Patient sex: M
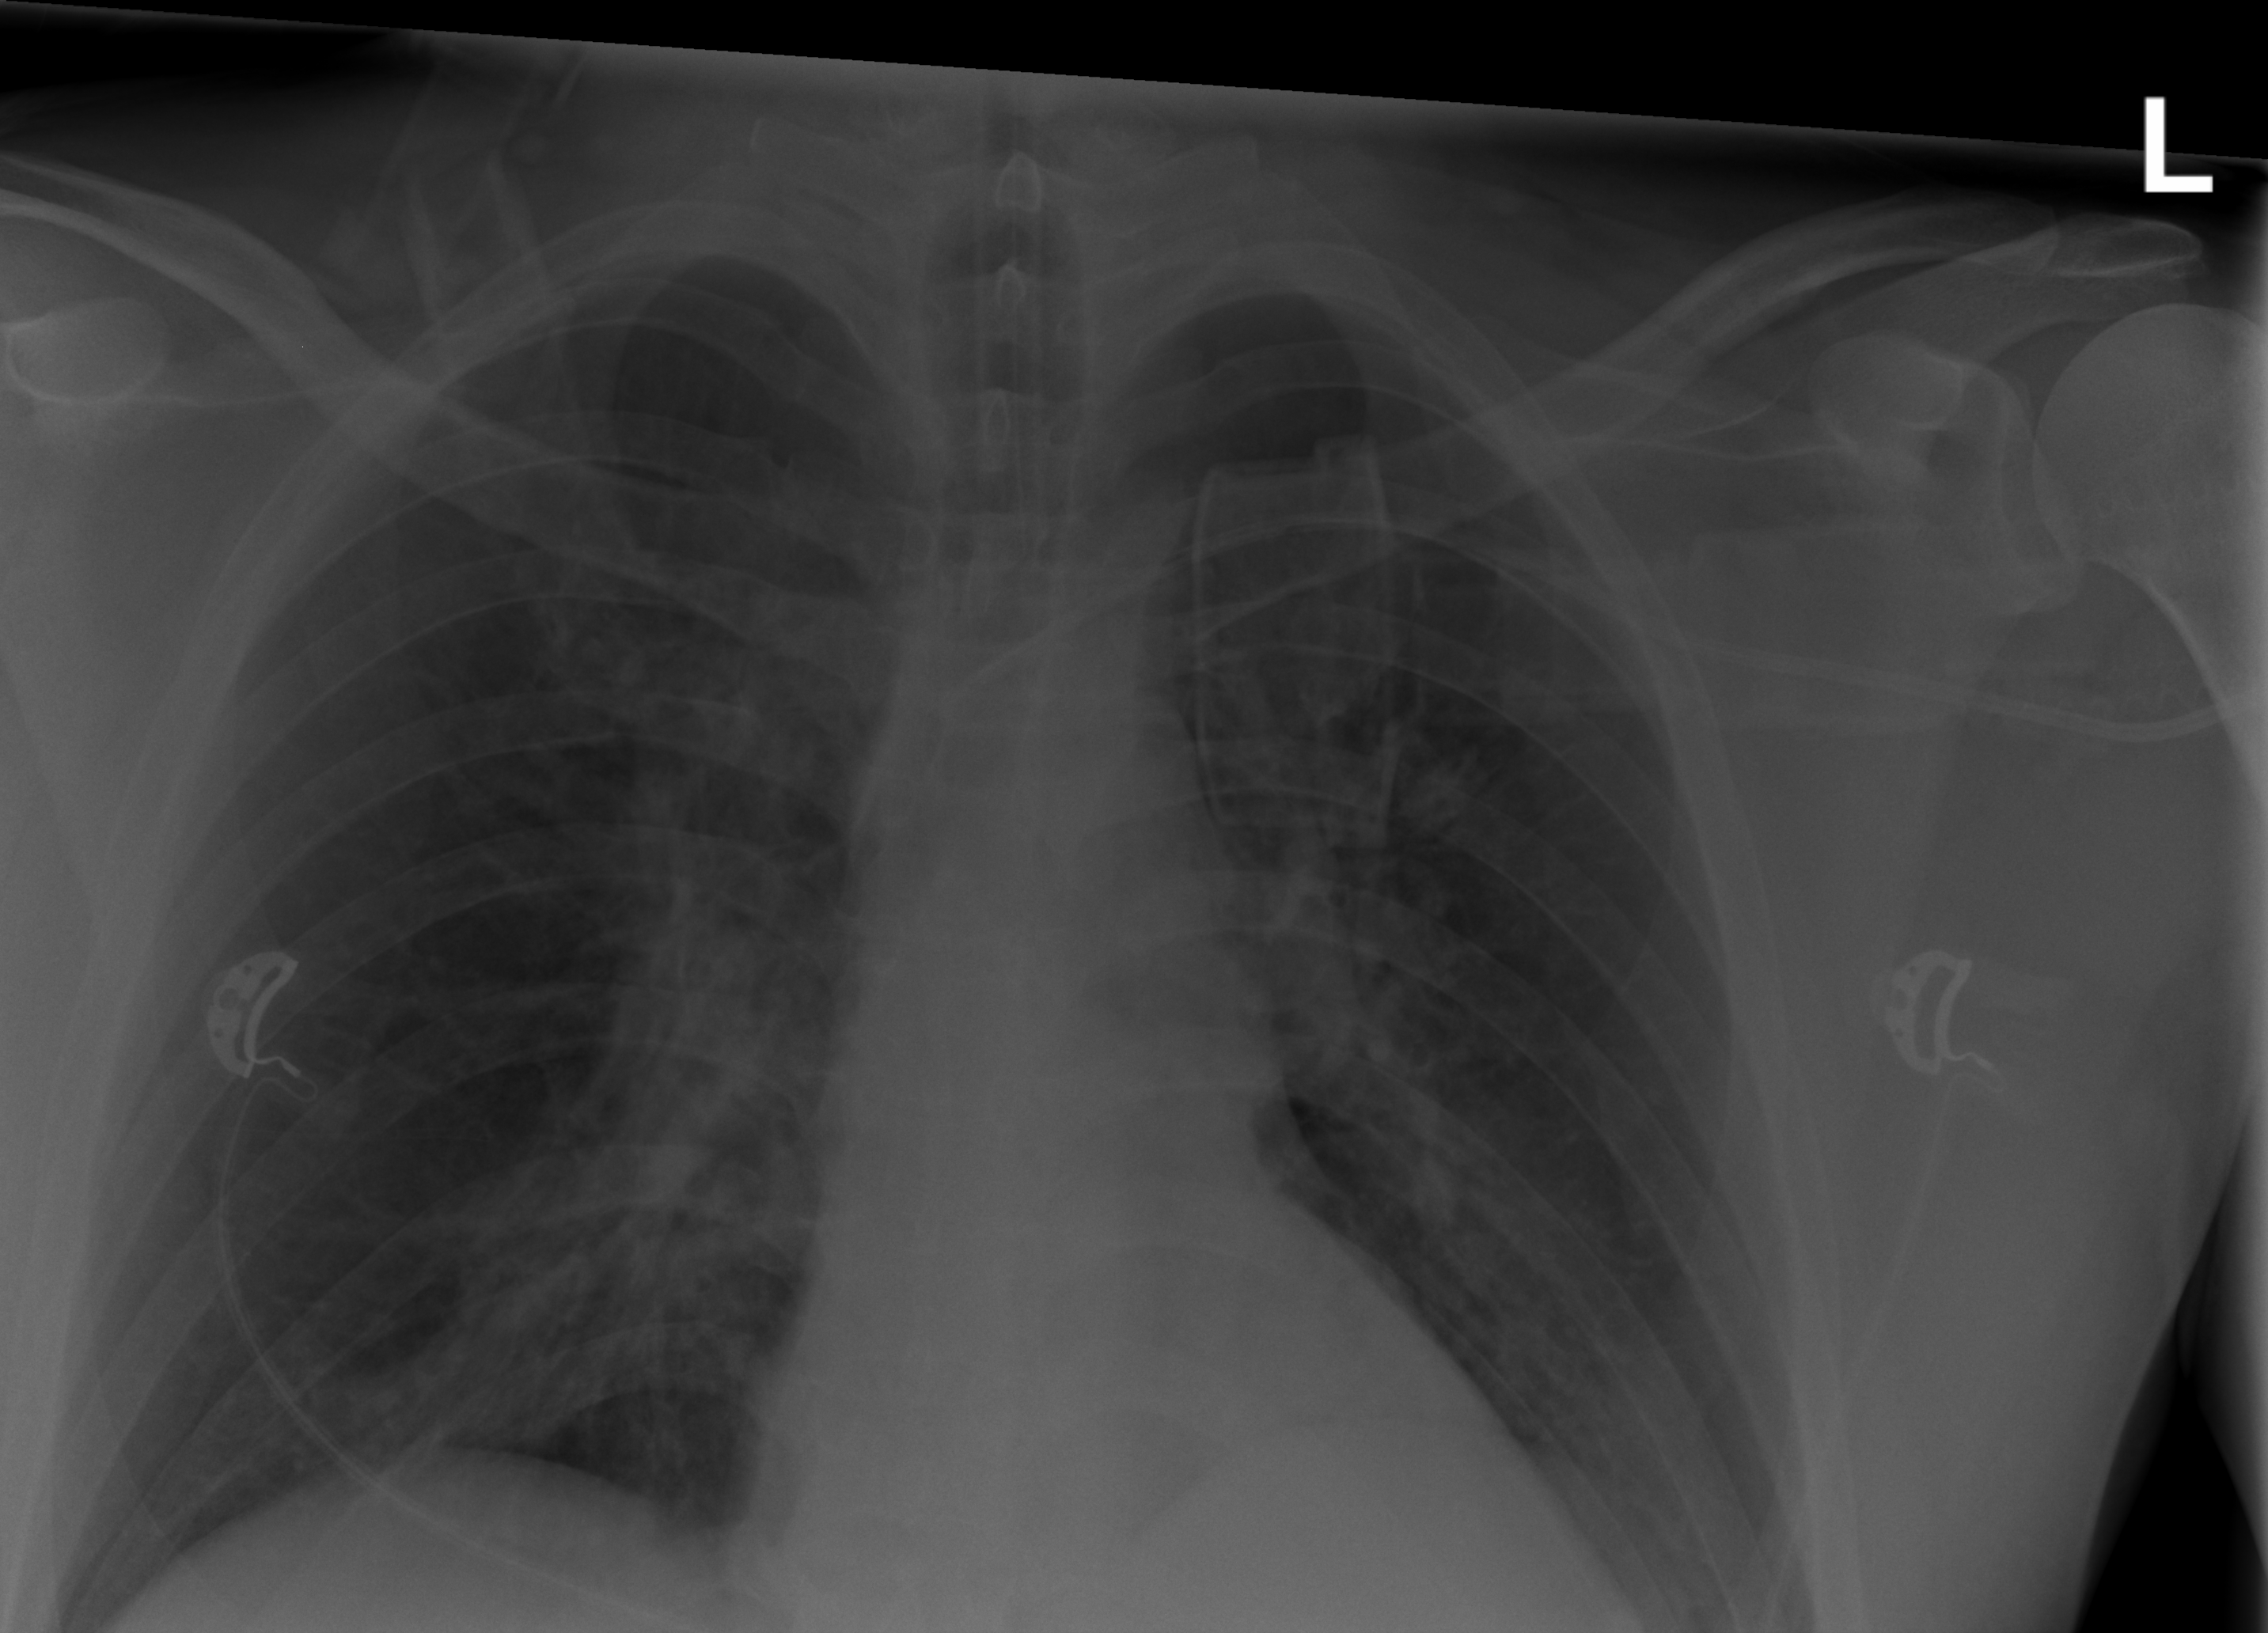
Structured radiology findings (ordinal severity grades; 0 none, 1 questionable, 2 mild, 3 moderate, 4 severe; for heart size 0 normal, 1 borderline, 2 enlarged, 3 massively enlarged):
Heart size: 0
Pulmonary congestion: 0
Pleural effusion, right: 0
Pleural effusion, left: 0
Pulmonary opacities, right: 2
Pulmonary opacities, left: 2
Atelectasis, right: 0
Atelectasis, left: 0